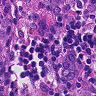
Metastatic tissue present: yes